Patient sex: M
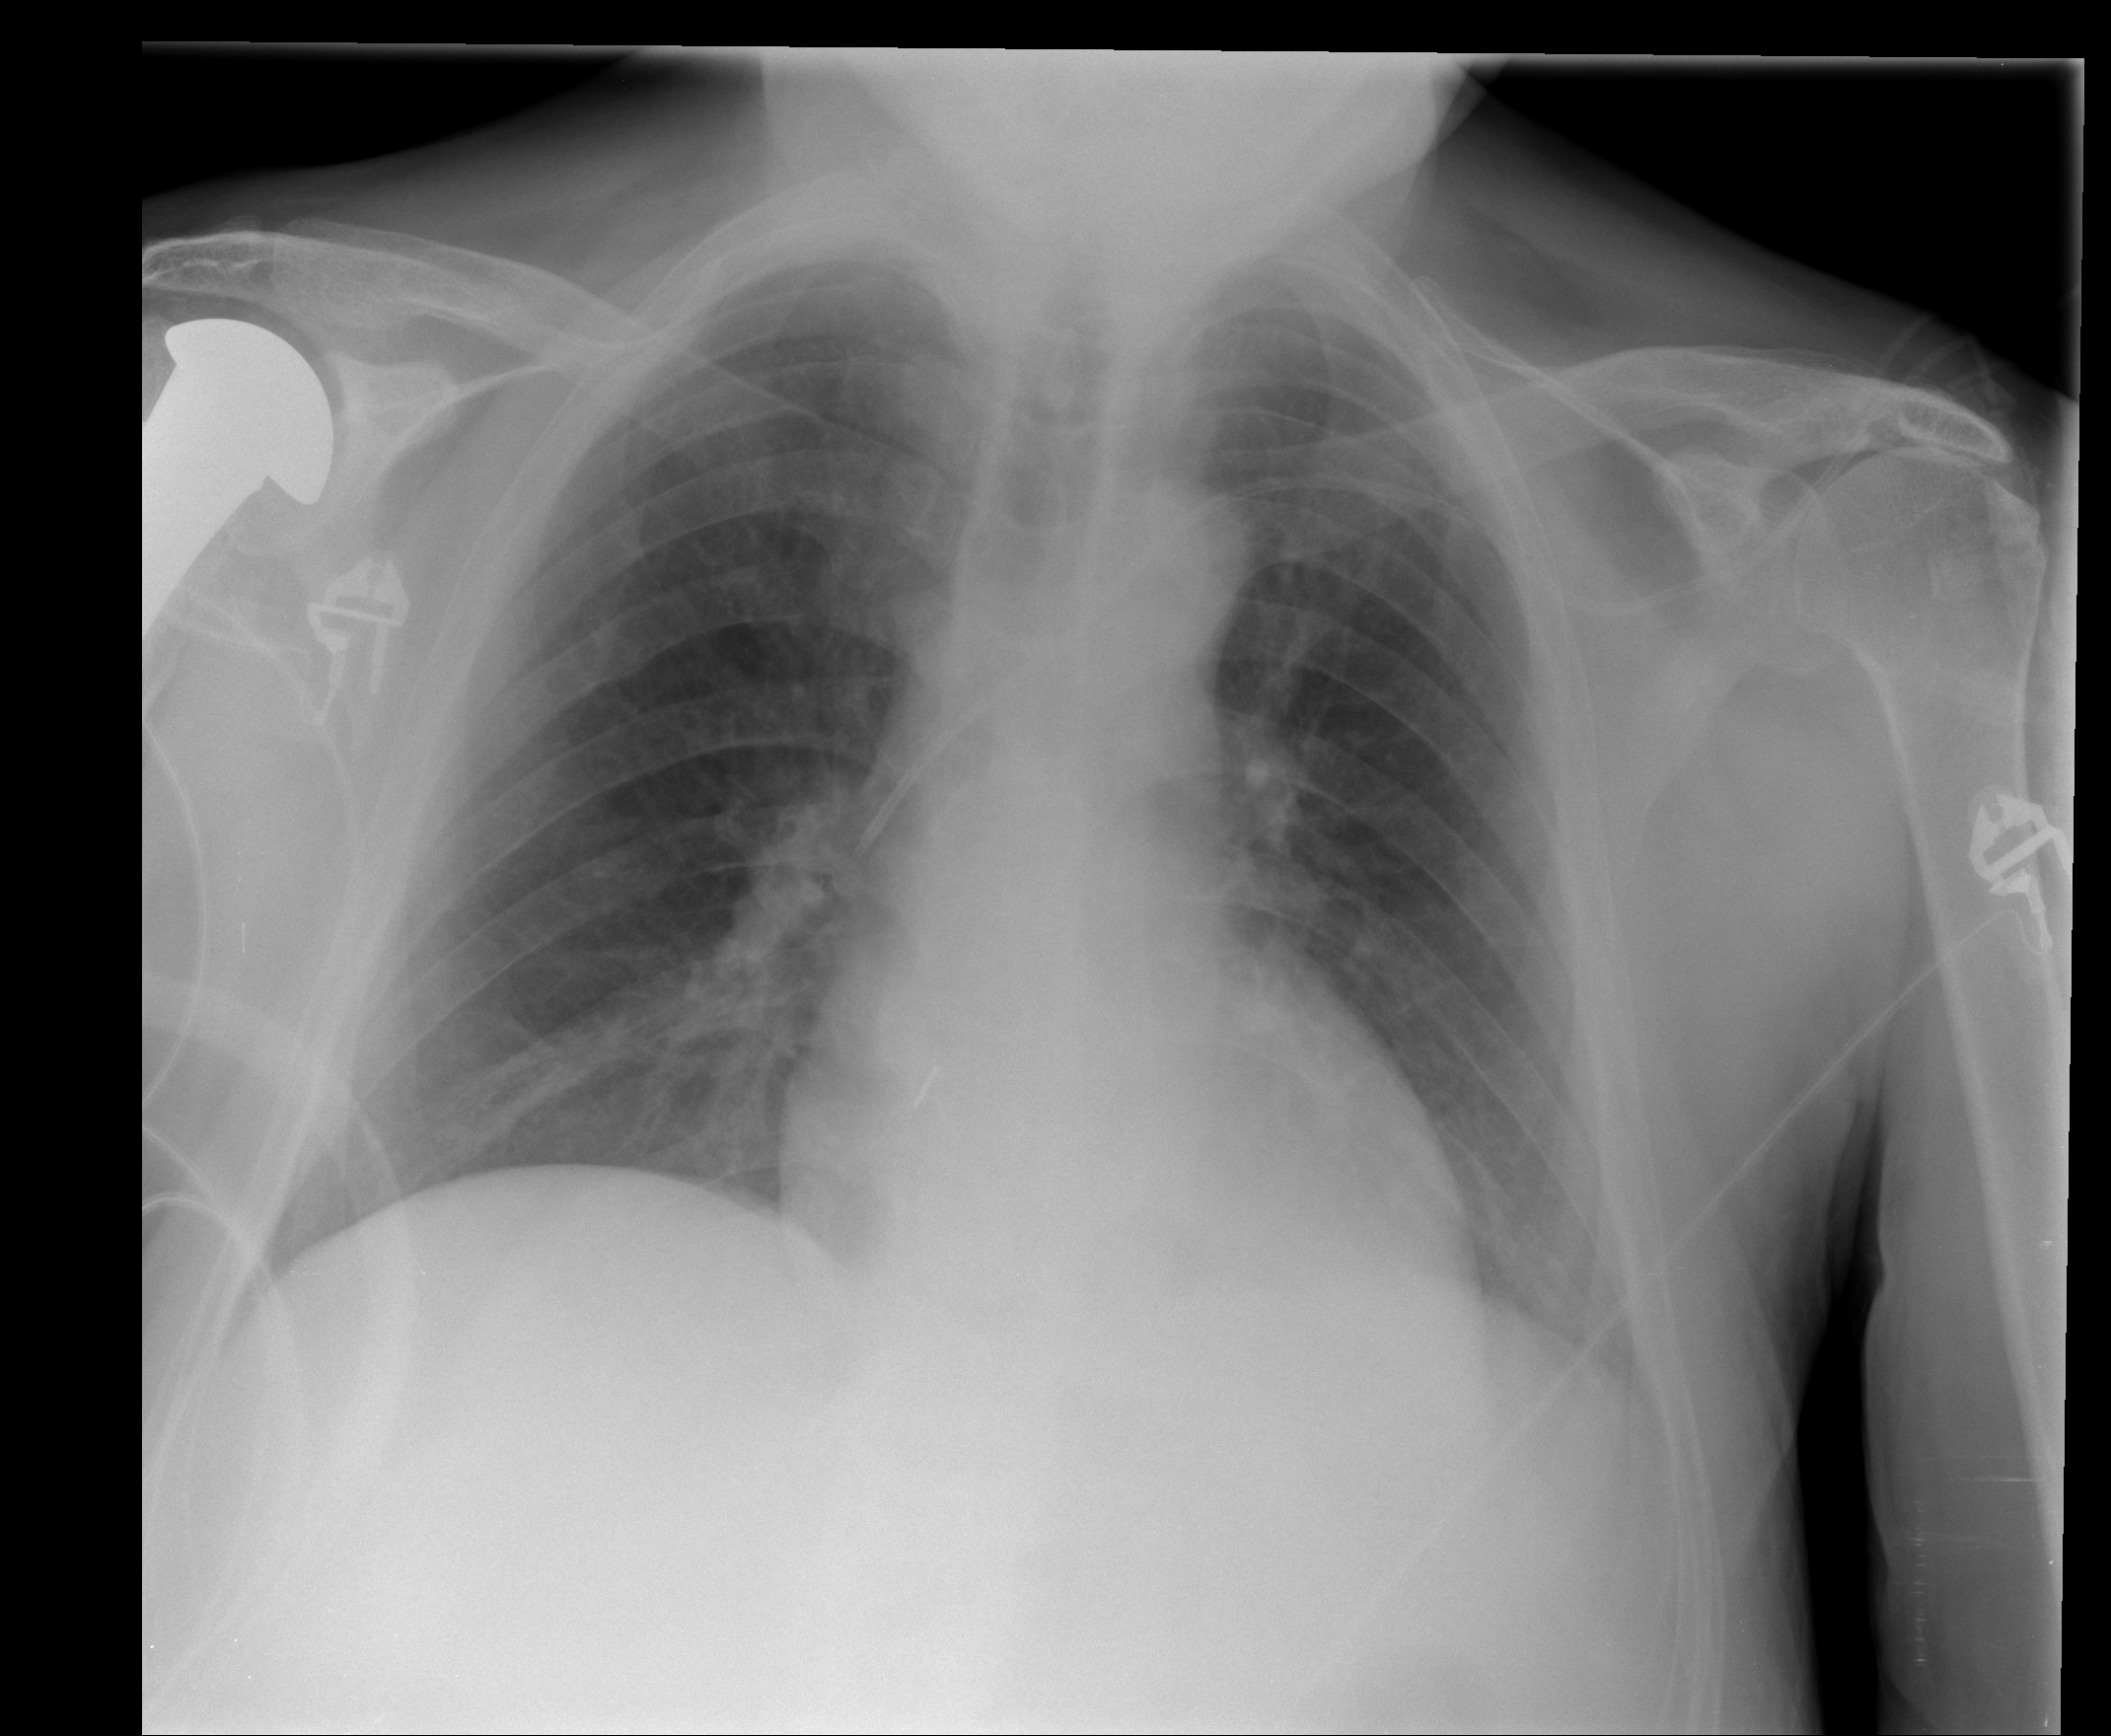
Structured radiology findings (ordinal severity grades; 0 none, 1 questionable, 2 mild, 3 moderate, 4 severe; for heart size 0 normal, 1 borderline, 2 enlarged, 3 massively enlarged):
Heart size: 0
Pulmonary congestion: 1
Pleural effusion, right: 0
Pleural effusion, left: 1
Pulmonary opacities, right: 0
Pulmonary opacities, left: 0
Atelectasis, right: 0
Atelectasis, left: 1